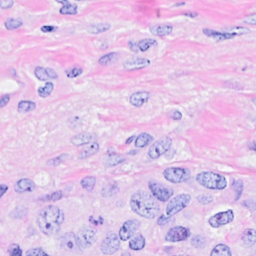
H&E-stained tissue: Breast